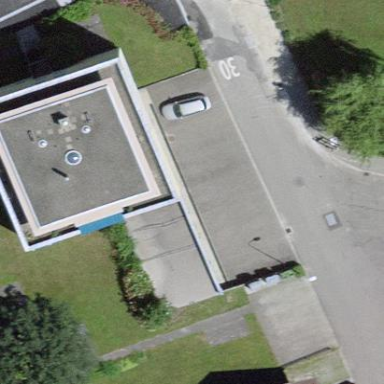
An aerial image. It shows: Group of garages.